Chest X-ray:
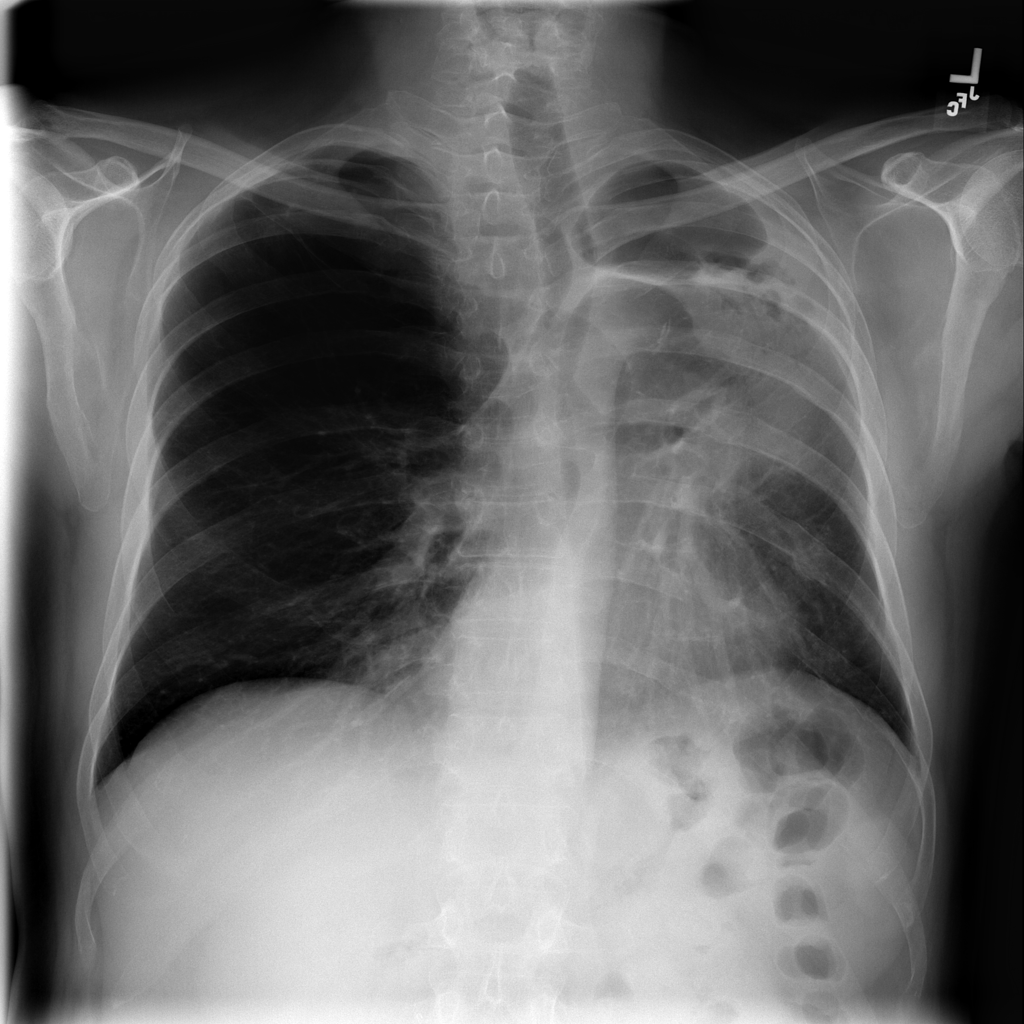
Findings: Consolidation, Emphysema
No abnormal finding: no